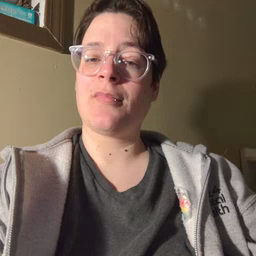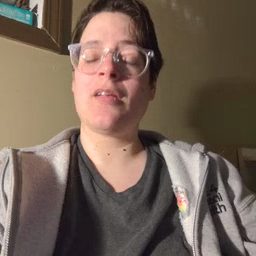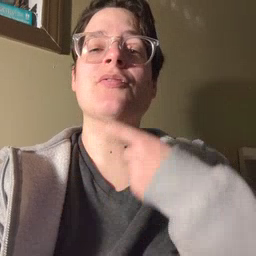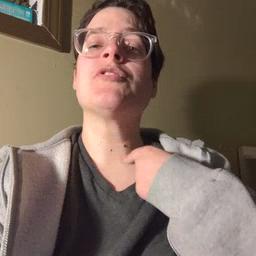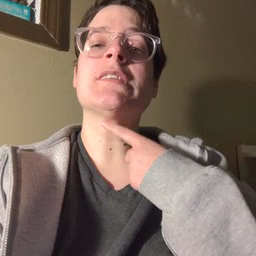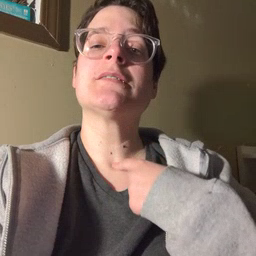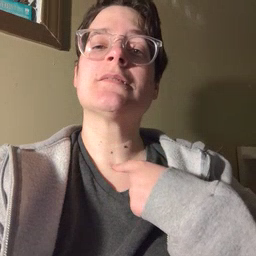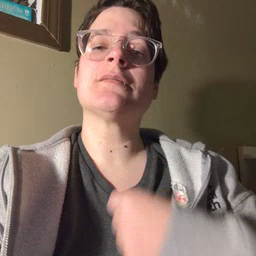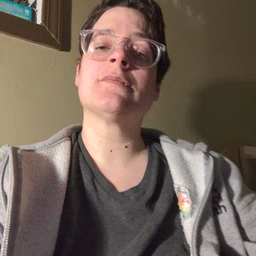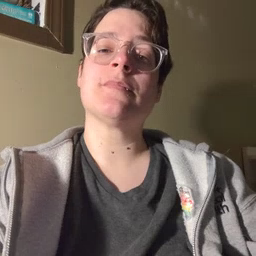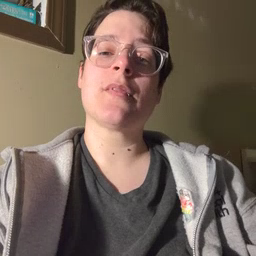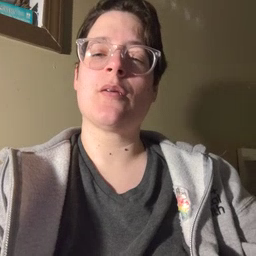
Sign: thirsty